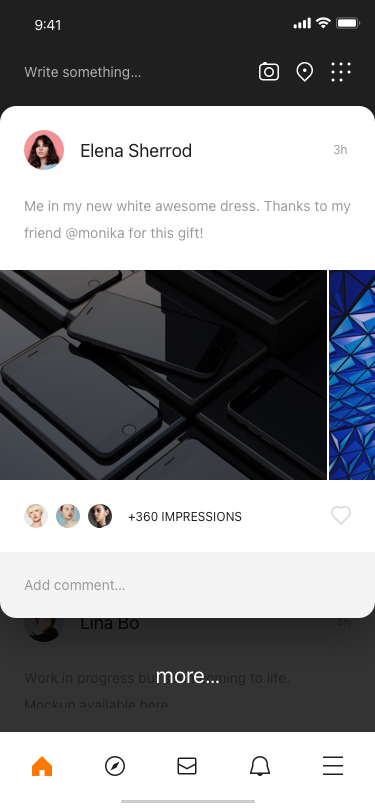
Text in this UI design:
Lina Bo
Work in progress but soon coming to life.
Mockup available here
4h
Write something…
Add comment…
+360 impressions
Elena Sherrod
Me in my new white awesome dress. Thanks to my friend @monika for this gift!
3h
more…